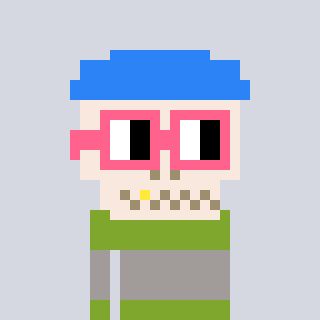
a pixel art character with square pink glasses, a skeleton-hat-shaped head and a slimegreen-colored body on a cool background